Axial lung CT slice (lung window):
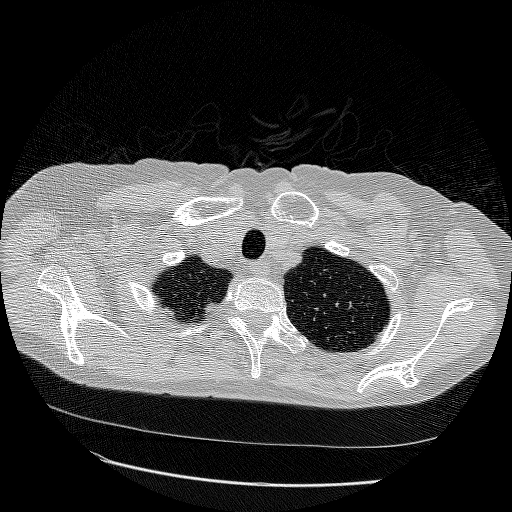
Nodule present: no